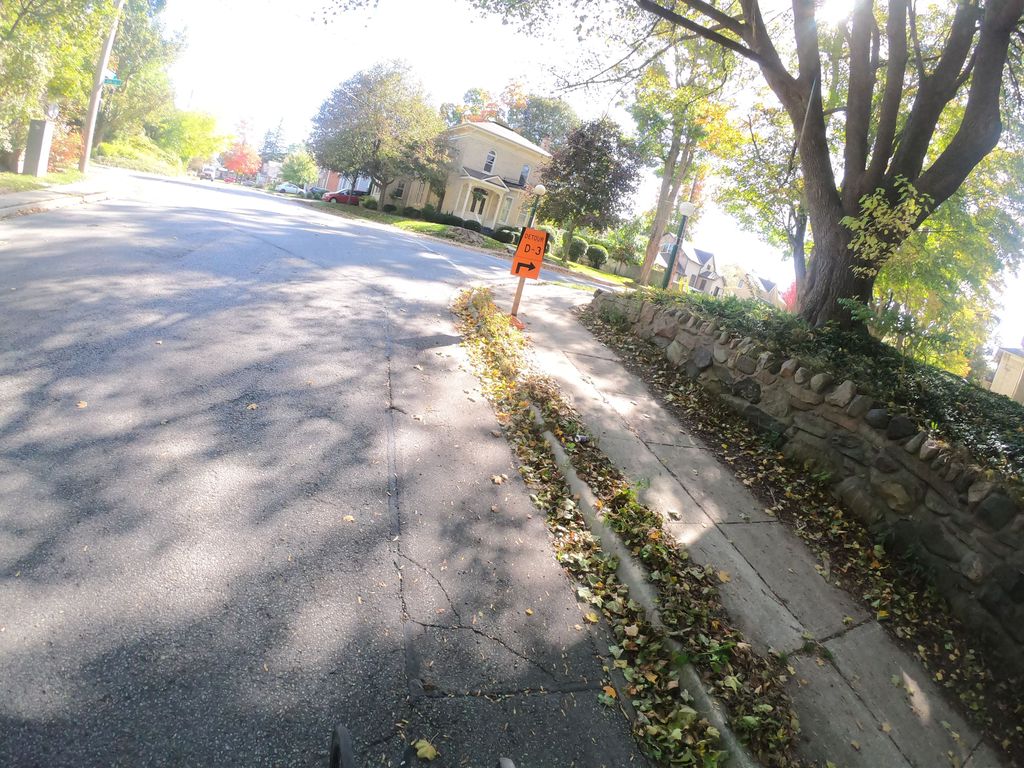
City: kitchener-waterloo